Question: So i've been trying to find the last day of the month in an int but the code I'm using always thinks the last day is 30

the code i am using looks like this
'''
NSDate *curDate = [NSDate date];
NSCalendar* calendar = [NSCalendar currentCalendar];
NSDateComponents* compsd = [calendar components:NSYearCalendarUnit|NSMonthCalendarUnit|NSWeekCalendarUnit|NSWeekdayCalendarUnit fromDate:curDate]; // Get necessary date components
// set last of month
[compsd setMonth:[compsd month]+1];
[compsd setDay:0];
NSDate *tDateMonth = [calendar dateFromComponents:compsd];
//NSLog(@"%@", tDateMonth);
//[comps setMonth:[comps month]+1];
//[comps setDay:0];
// NSDate *tDateMonth = [cal dateFromComponents:comps];
//NSLog(@"%@", tDateMonth);
//*/
NSString *tDateString = [NSString stringWithFormat:@"%@", tDateMonth];
NSString *dateNTime = [[tDateString componentsSeparatedByString:@"-"] objectAtIndex:2];
int justDate = [[[dateNTime componentsSeparatedByString:@" "] objectAtIndex:0] intValue];
NSLog(@"Last Day of %@ is %d", monthName, justDate);
'''
What am I missing?
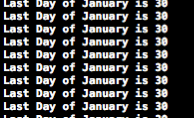
Answer: Try this simple way:
'''
NSCalendar *cal = [NSCalendar currentCalendar];
NSRange rng = [cal rangeOfUnit:NSDayCalendarUnit
inUnit:NSMonthCalendarUnit
forDate:[NSDate date]];
NSUInteger numberOfDaysInMonth = rng.length;
'''